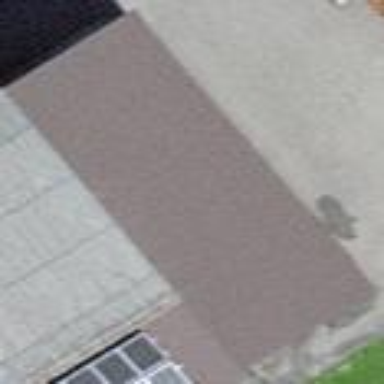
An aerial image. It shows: View of roof of building.